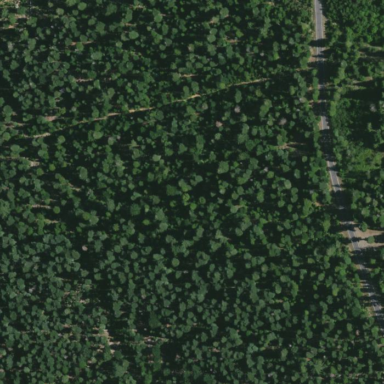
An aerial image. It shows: Forest area.